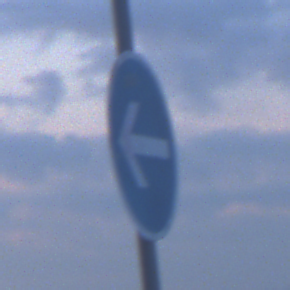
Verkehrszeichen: VorgeschriebeneFahrtrichtungHierLinks
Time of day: Dawn
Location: Outdoor (Urban)
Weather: PartlyCloudy
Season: NotSpecified
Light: Natural